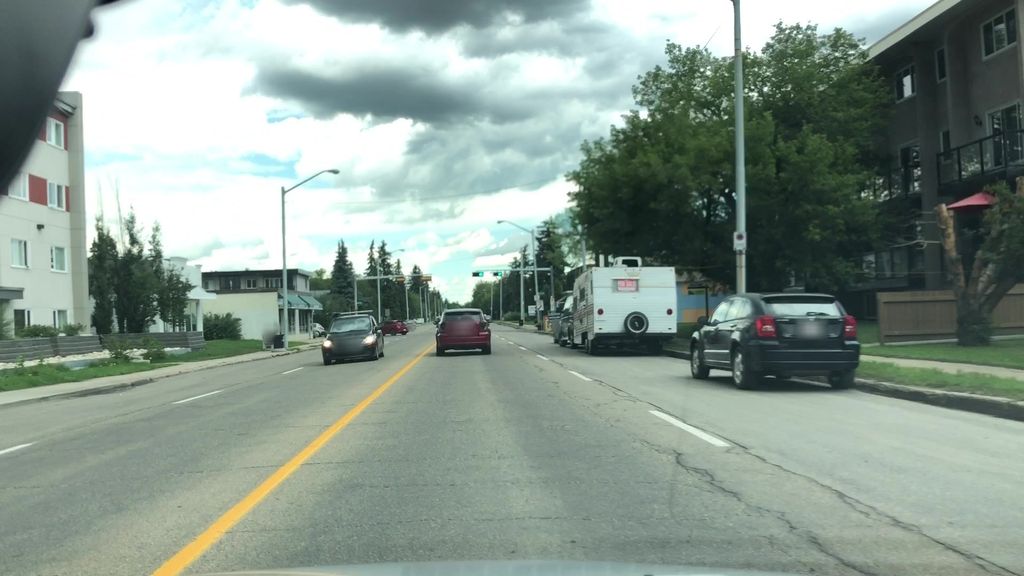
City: edmonton